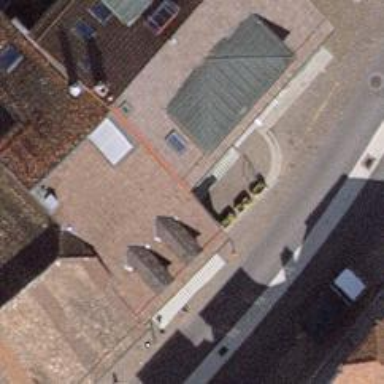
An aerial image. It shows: Post box is visible.